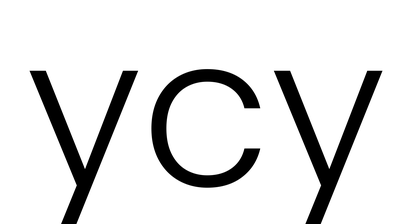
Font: Poppins-Light